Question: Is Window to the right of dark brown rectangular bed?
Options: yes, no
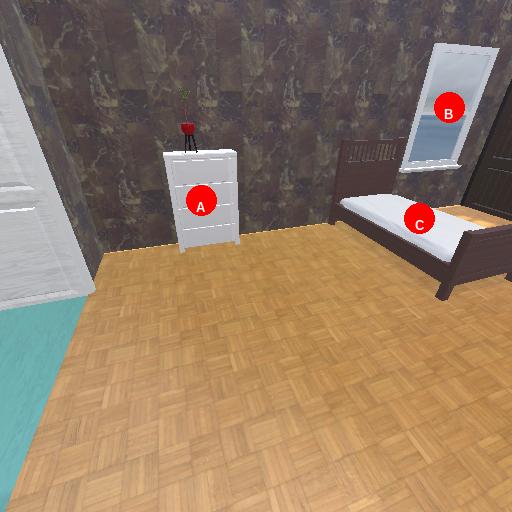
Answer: yes